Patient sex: M
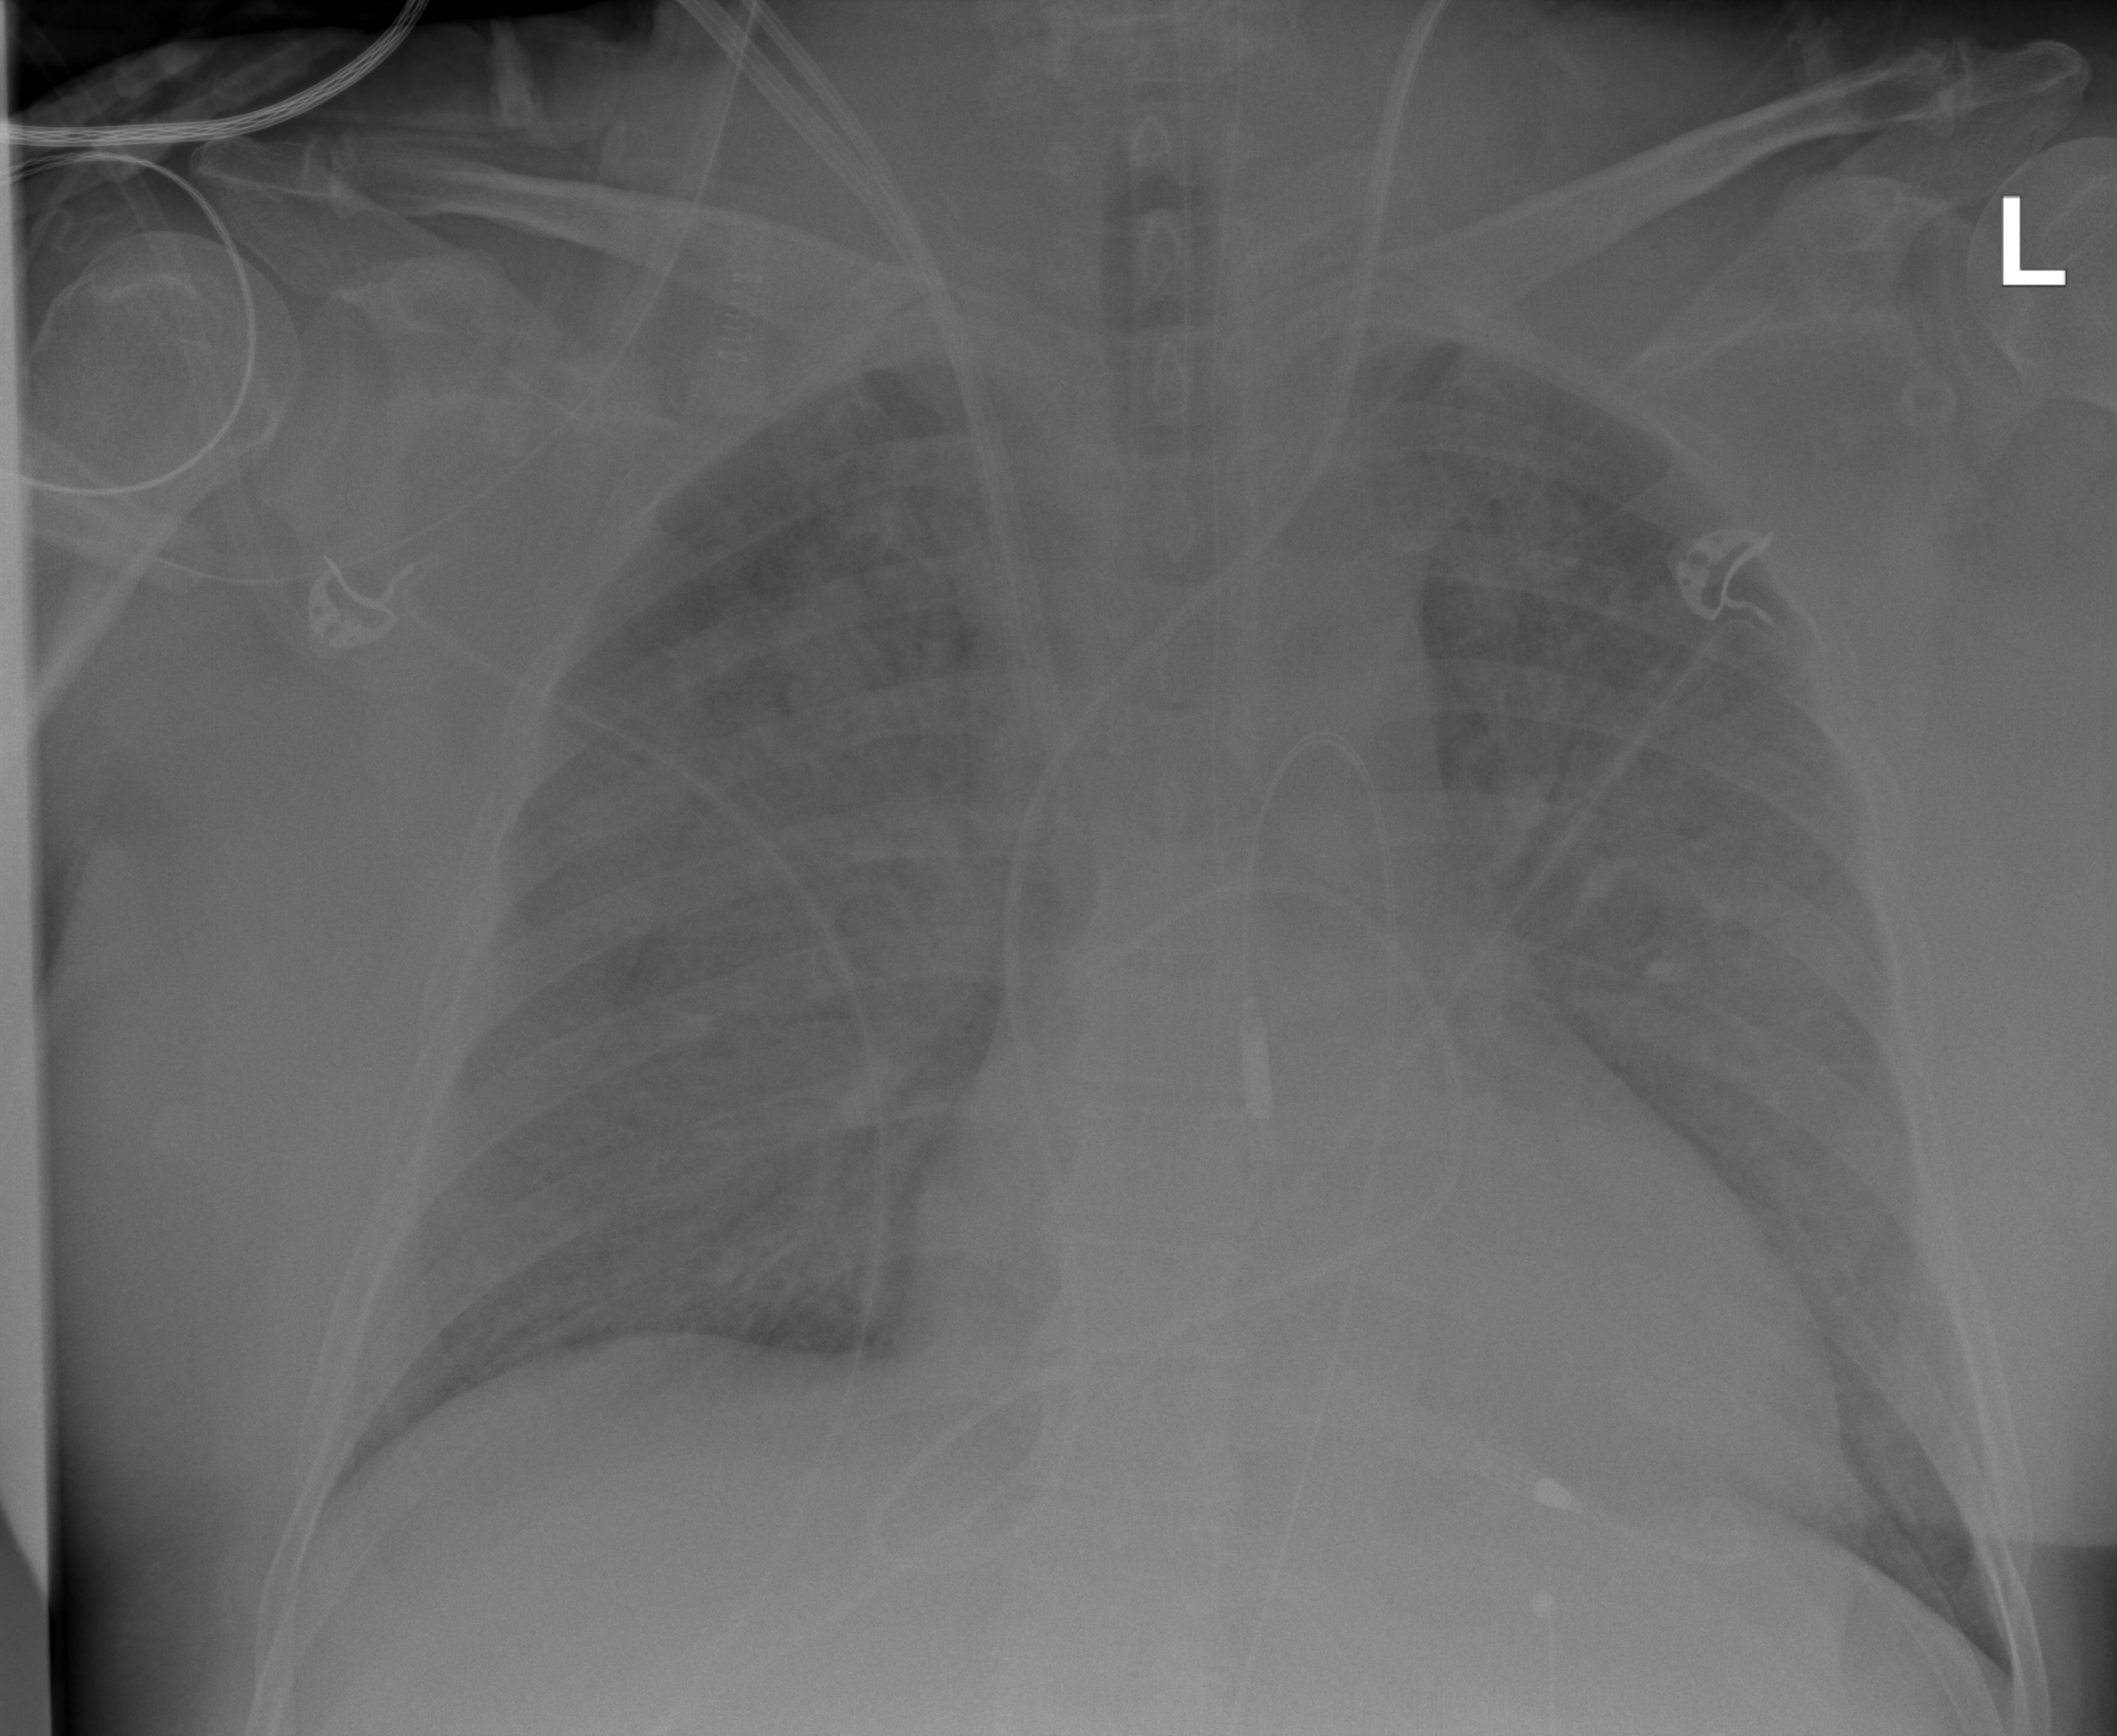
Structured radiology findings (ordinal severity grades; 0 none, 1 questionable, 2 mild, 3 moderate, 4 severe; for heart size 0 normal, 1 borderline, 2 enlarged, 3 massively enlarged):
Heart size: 2
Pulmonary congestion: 3
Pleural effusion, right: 0
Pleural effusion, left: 0
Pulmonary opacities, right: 3
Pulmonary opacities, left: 3
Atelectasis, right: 2
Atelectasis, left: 2